RGB frame:
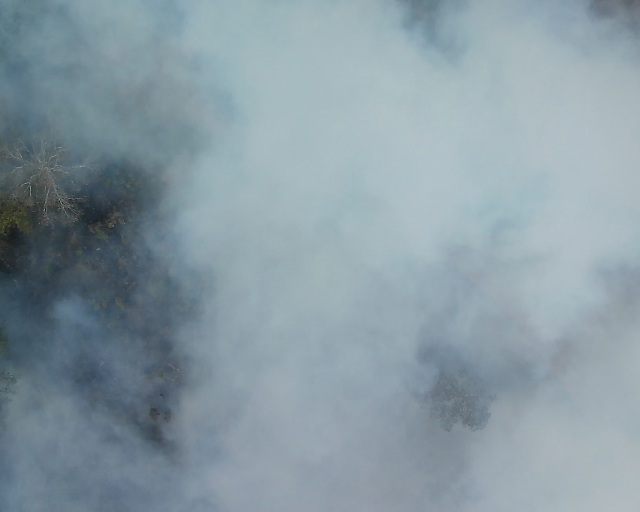
Thermal frame:
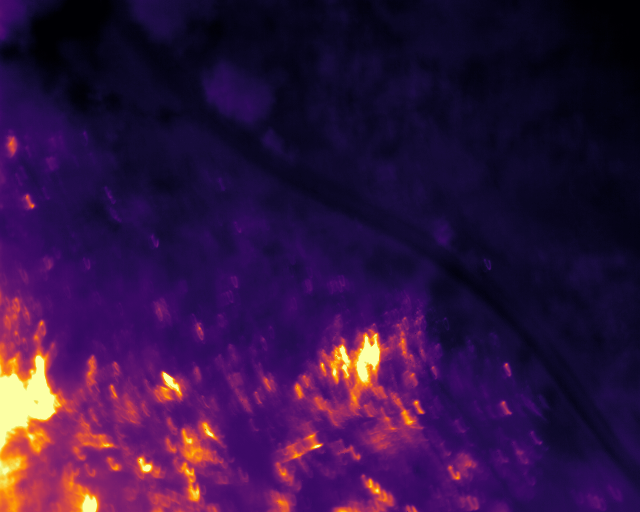
Captured: 2026-02-26 03:05:46
Pixels at or above 80 °C: 10228 (fraction of frame: 0.03121)